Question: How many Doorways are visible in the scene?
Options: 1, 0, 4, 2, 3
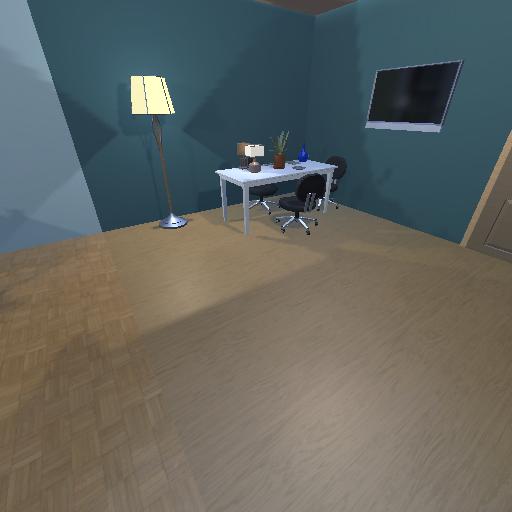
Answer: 1